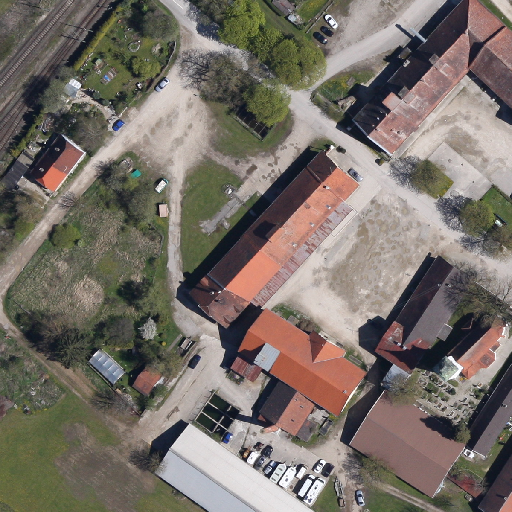
Referring expression: light-duty vehicle driving on the road